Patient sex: F
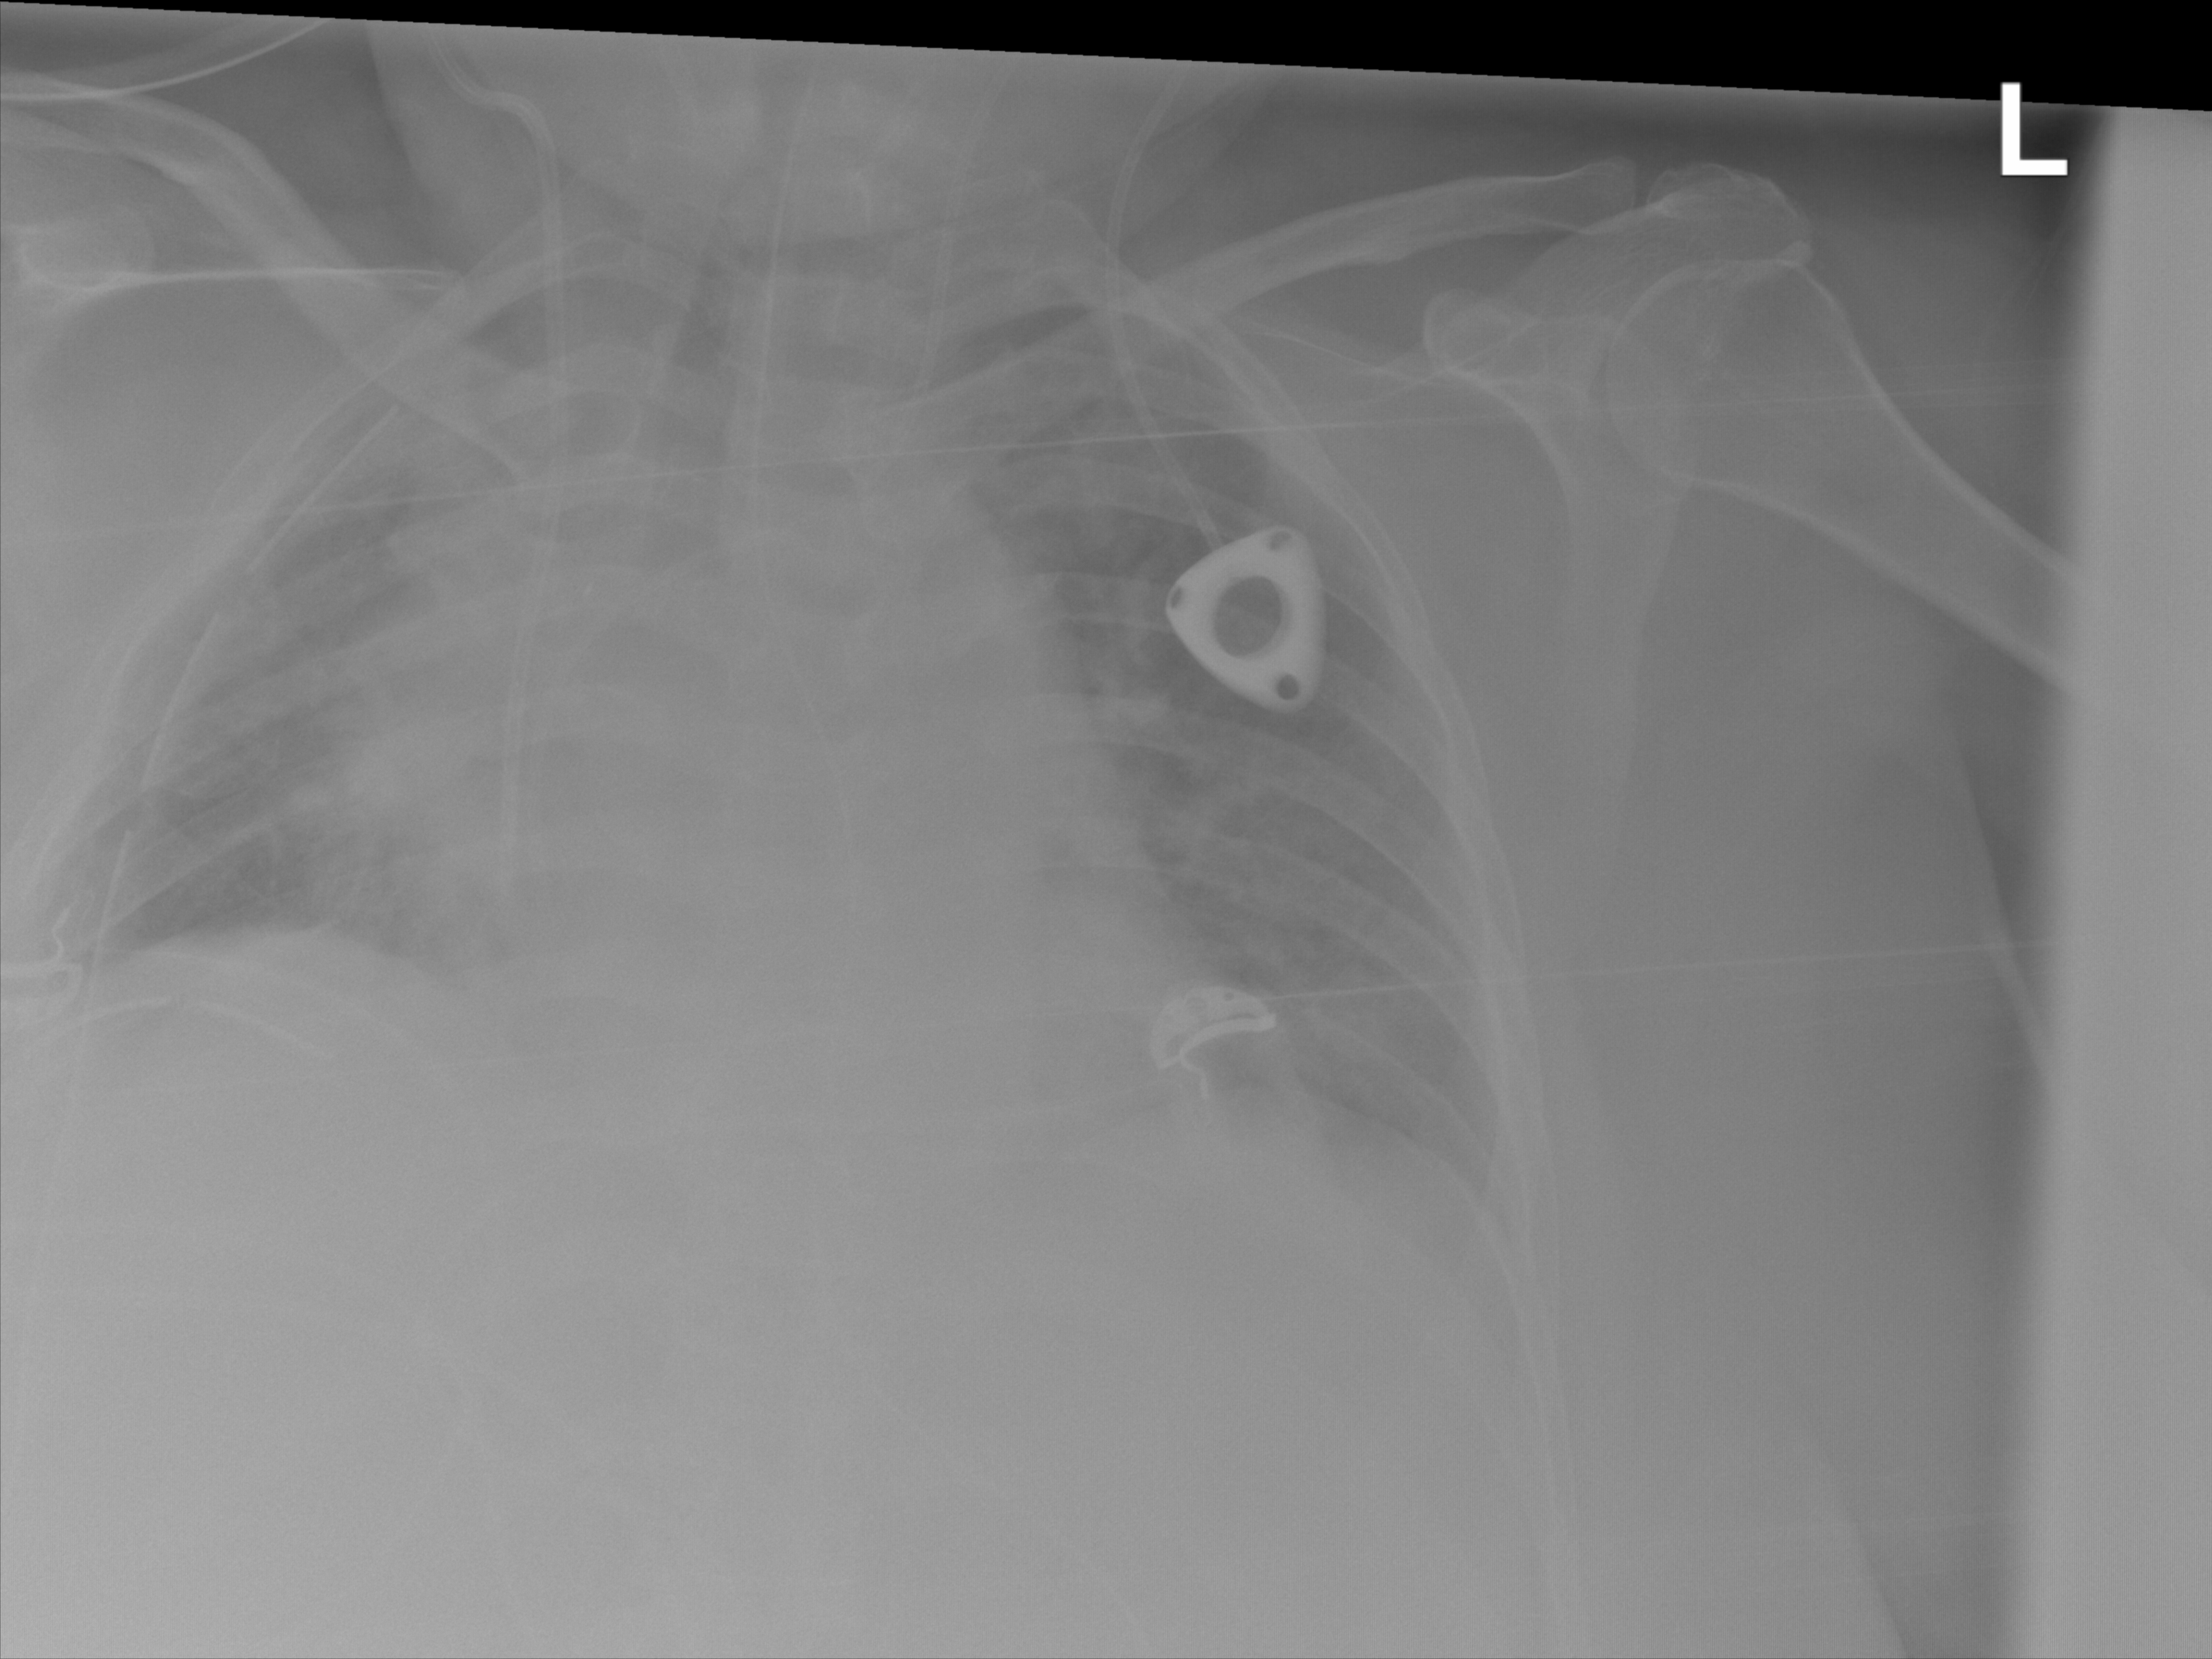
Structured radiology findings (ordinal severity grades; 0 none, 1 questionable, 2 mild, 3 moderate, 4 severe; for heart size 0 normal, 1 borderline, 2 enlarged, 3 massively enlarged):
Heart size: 2
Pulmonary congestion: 2
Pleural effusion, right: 0
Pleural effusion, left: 0
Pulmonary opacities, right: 0
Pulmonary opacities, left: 0
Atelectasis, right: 3
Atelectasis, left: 0